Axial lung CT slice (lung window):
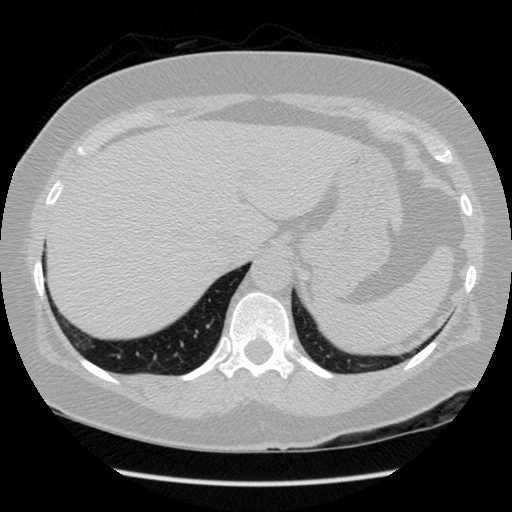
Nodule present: no